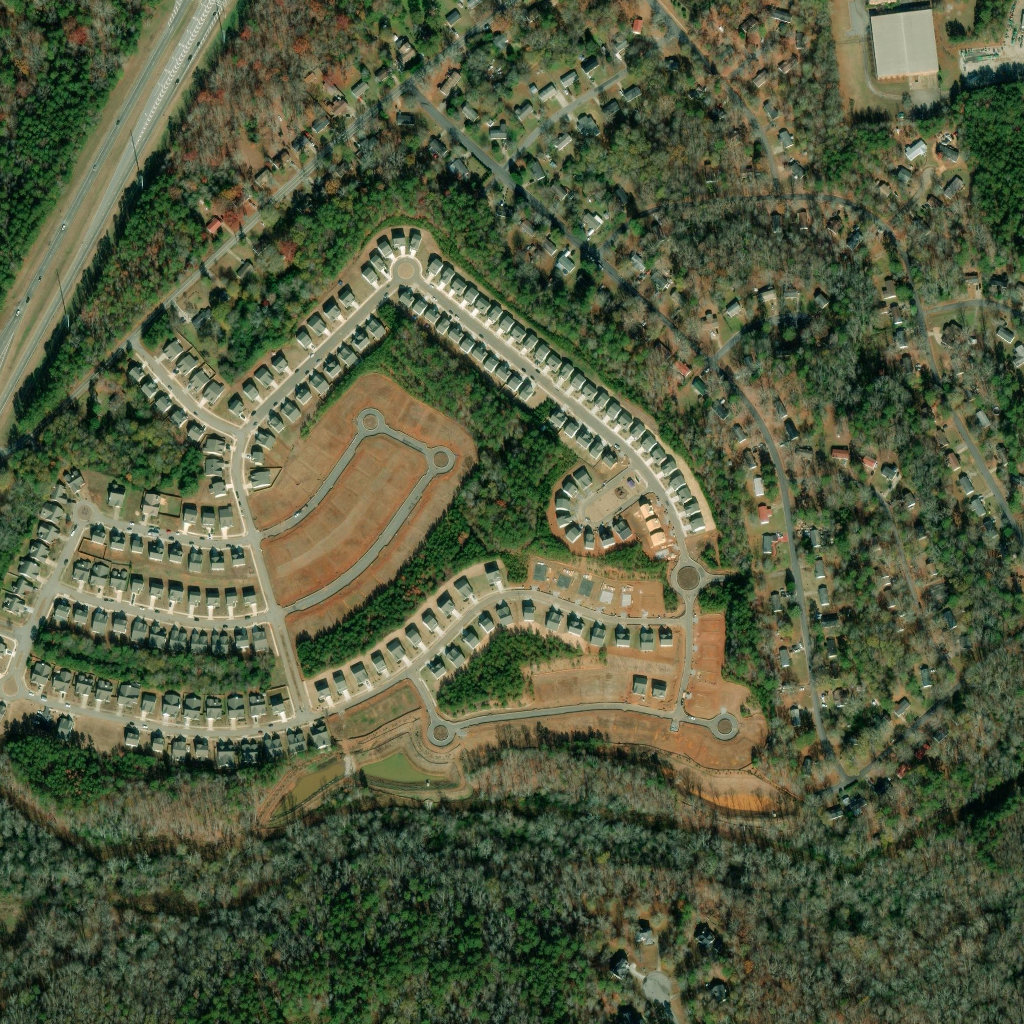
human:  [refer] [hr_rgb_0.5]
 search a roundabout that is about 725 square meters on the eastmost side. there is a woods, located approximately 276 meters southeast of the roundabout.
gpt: <box>[[65, 54, 69, 58, 0]]</box>

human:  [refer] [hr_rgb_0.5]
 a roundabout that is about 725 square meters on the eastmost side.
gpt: <box>[[65, 54, 69, 58, 0]]</box>